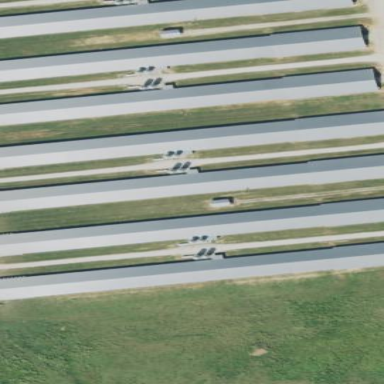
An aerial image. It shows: Poultry farmyard.